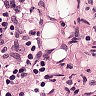
Metastatic tissue present: no